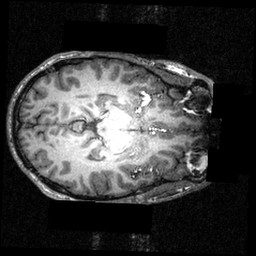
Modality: T1w
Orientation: axial
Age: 22
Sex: male
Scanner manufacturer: siemens
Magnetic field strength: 3.951 T
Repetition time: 1.5 s
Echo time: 0.00335 s